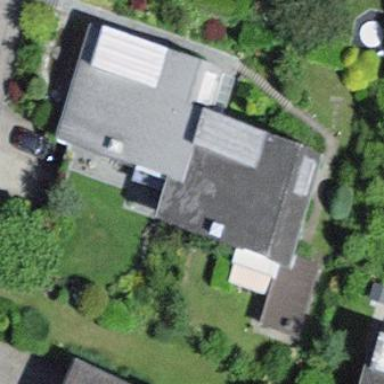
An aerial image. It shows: Simple house.